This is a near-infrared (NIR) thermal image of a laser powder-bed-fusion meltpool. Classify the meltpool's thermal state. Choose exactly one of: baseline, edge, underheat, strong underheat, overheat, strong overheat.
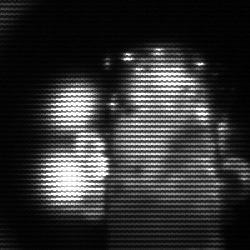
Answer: strong underheat